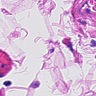
Metastatic tissue present: no